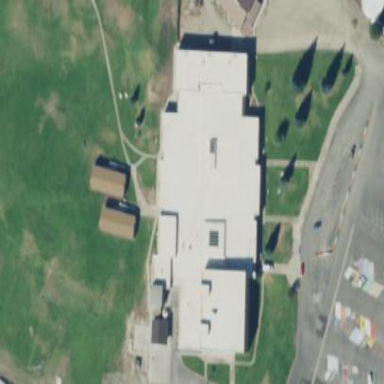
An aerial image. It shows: School building.